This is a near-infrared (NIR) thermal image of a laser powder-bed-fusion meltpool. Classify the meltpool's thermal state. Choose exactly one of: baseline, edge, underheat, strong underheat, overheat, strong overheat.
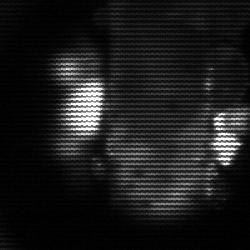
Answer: strong underheat